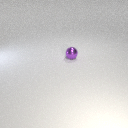
small purple metal sphere